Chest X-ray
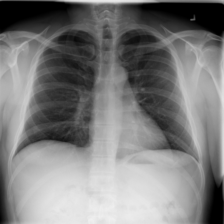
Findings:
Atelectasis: negative
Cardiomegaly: negative
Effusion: negative
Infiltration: positive
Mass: negative
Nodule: negative
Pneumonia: negative
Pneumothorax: negative
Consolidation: negative
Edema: negative
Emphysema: negative
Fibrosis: negative
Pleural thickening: negative
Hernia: negative